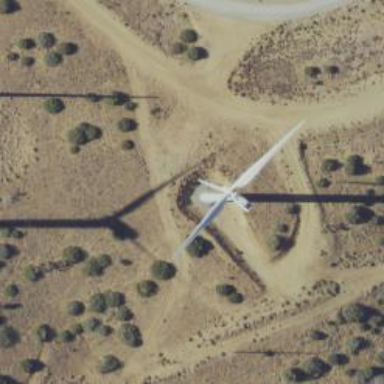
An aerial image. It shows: Wind power generator employing wind turbines.